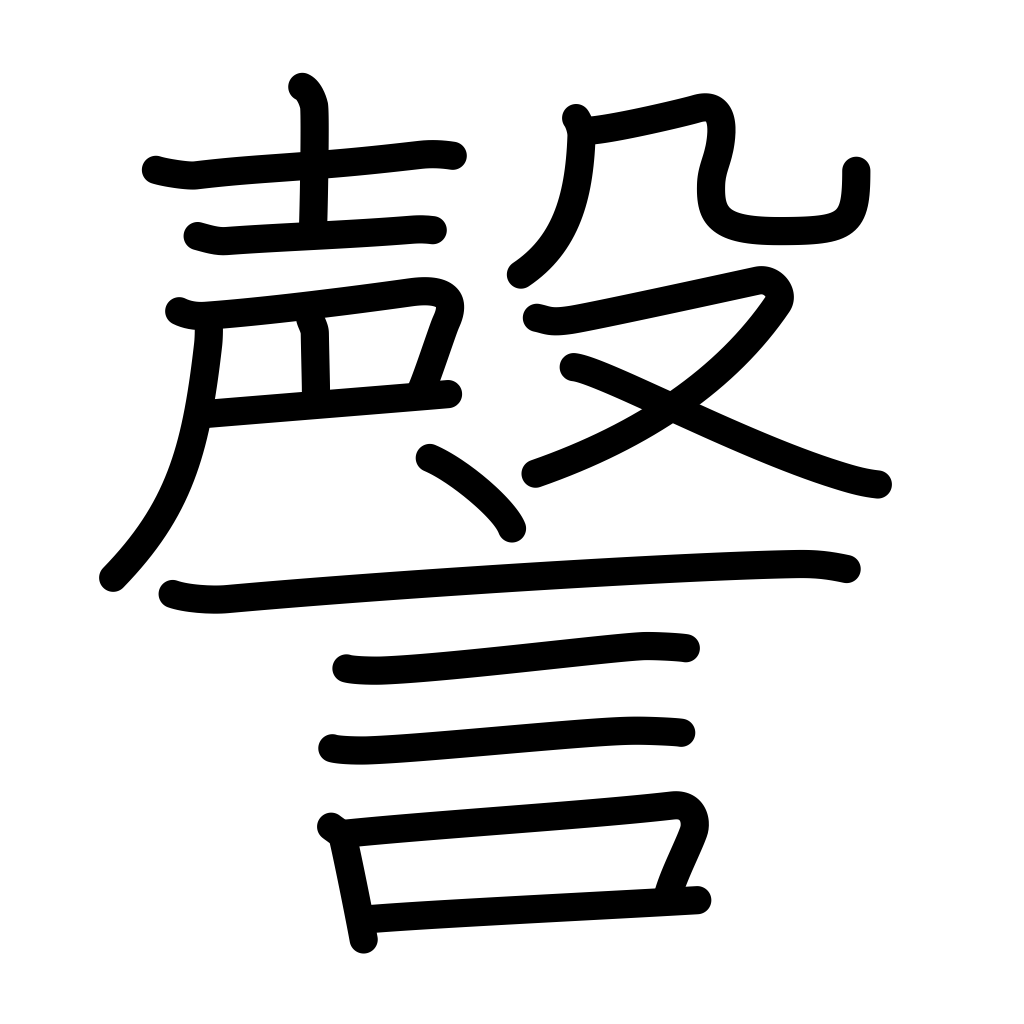
Meaning: coughing